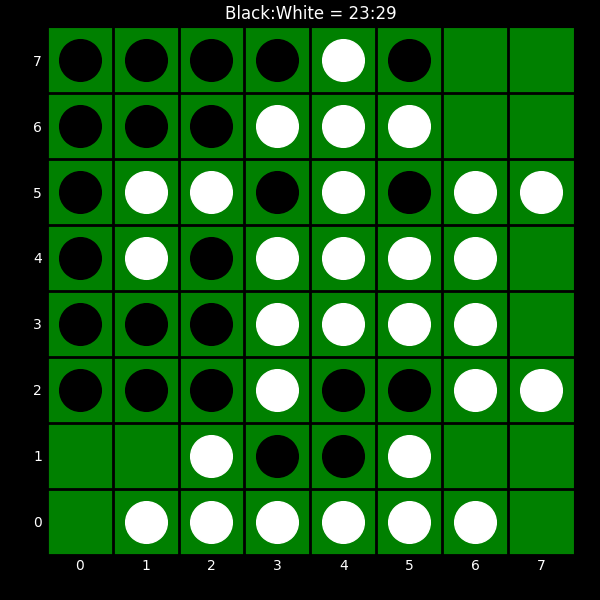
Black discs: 23
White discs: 29